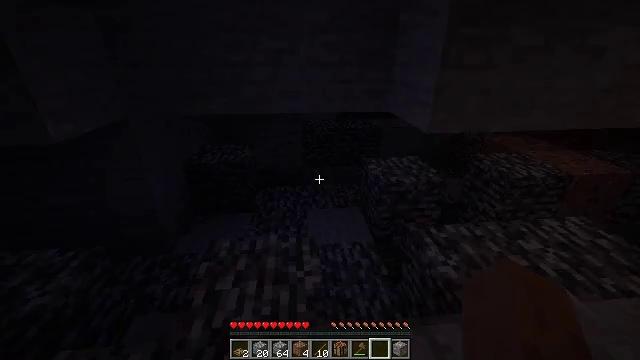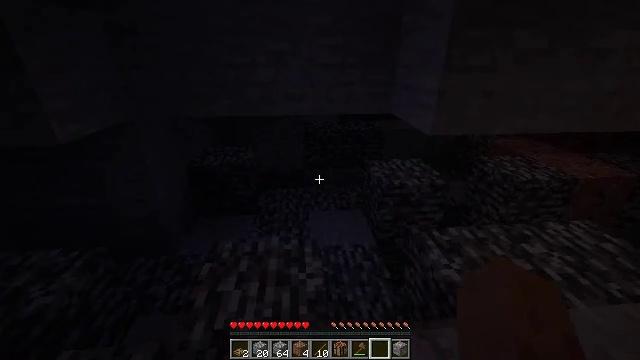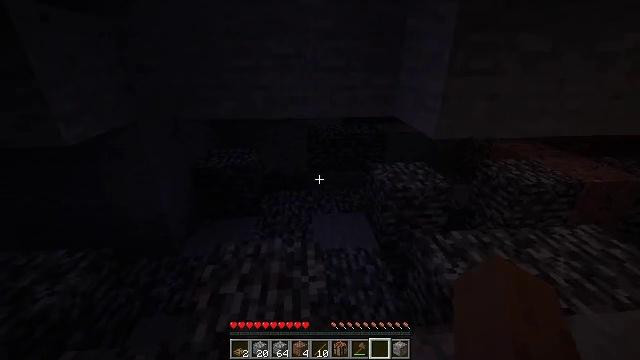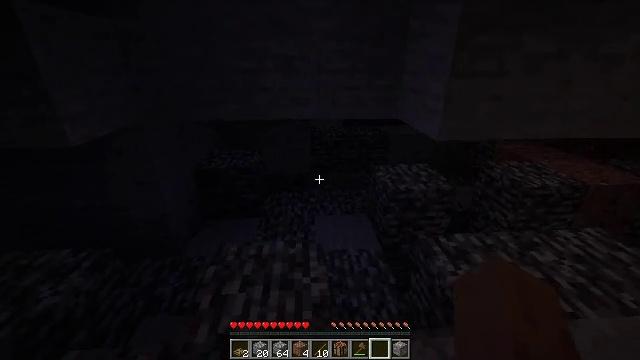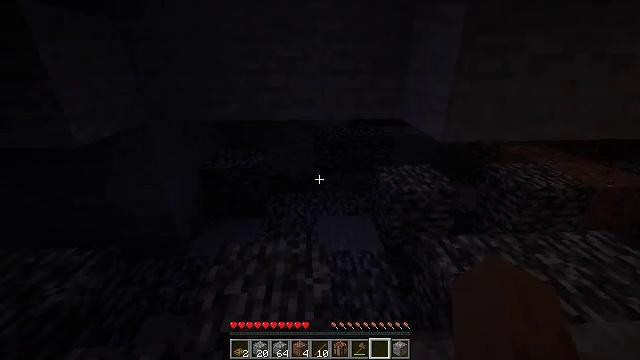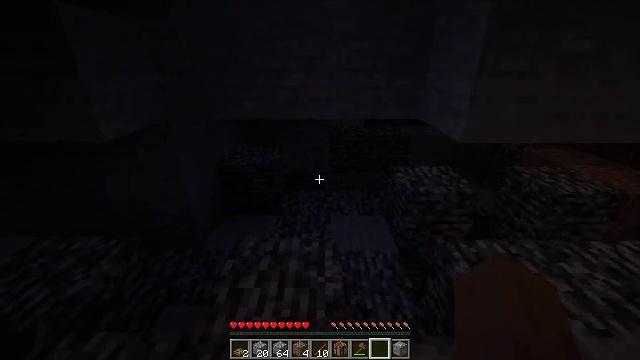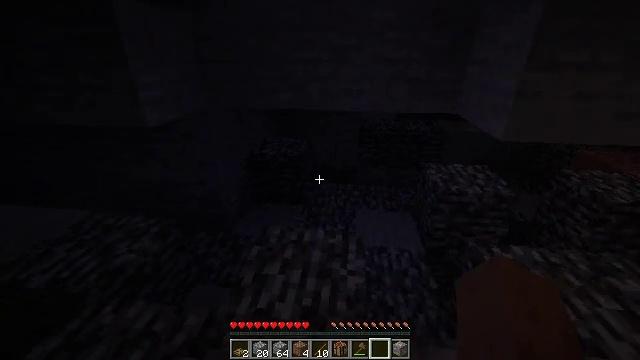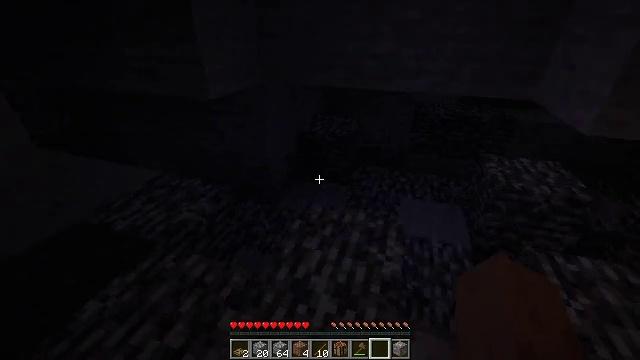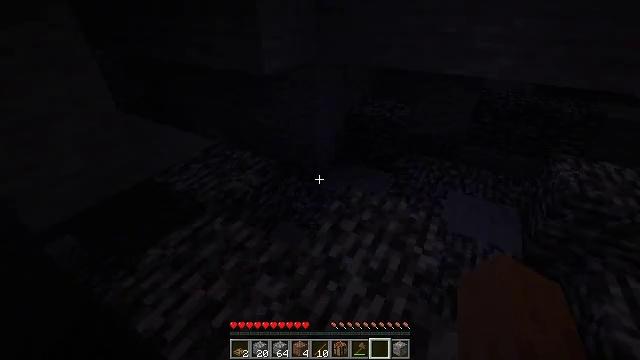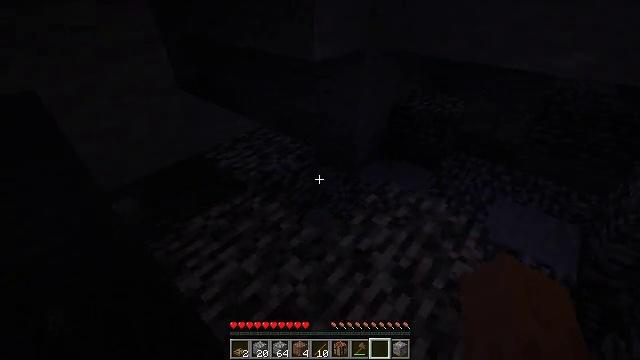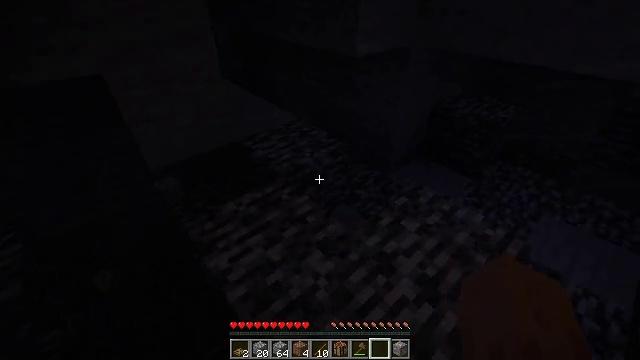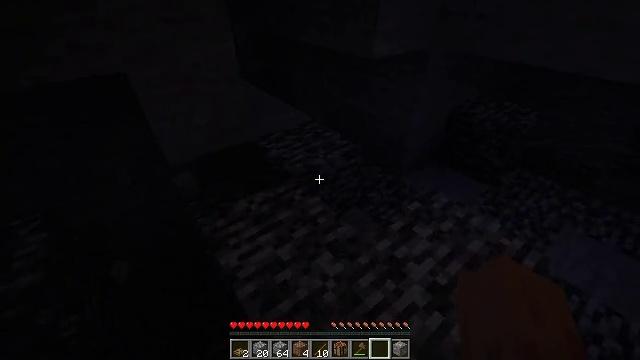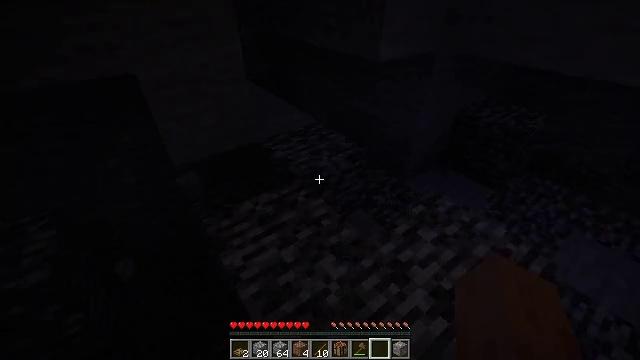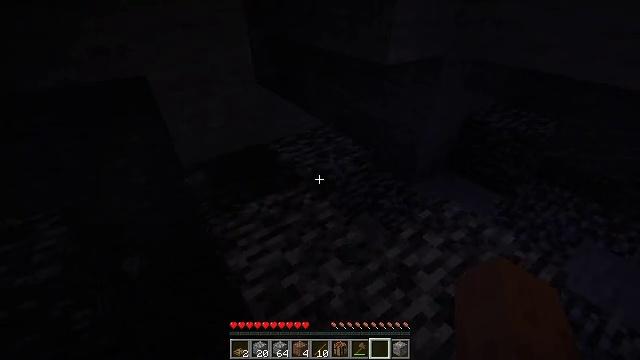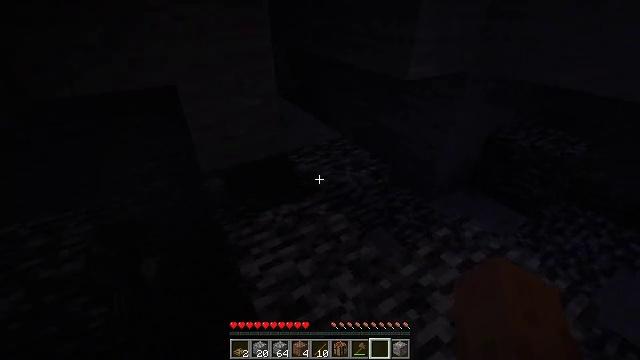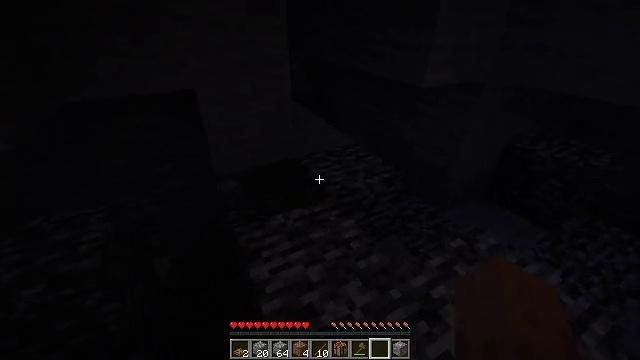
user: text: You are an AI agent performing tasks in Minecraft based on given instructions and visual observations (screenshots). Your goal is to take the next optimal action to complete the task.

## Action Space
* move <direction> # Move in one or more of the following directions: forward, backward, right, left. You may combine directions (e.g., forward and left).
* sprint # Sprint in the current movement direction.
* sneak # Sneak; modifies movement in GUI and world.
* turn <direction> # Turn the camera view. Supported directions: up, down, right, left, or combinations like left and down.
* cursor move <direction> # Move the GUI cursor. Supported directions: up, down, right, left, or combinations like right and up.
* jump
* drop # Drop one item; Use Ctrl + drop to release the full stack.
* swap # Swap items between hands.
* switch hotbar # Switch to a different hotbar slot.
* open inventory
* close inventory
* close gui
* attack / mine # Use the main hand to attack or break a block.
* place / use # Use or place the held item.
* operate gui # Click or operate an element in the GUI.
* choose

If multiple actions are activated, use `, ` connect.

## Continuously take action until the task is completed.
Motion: motion action
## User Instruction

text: craft item air
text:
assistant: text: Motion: no_op
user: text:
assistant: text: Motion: no_op
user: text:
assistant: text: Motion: no_op
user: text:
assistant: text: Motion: no_op
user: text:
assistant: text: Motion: turn left
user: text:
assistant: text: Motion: turn left and down
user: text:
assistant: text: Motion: turn left and down
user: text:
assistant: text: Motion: turn left and down
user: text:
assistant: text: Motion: turn left and down
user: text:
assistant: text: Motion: turn left
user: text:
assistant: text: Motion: turn left
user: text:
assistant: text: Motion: turn left
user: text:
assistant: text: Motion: turn left
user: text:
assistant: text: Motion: turn left and up
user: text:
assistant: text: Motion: turn left and up
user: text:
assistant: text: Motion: turn left
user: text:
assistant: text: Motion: turn left
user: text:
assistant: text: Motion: turn left
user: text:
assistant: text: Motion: turn left and down
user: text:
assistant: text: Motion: turn left and down
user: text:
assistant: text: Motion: turn left
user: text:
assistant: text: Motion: turn left
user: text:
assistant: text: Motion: turn left
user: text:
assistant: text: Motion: turn left and down
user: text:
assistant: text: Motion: turn left
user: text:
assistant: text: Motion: no_op
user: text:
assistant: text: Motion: no_op
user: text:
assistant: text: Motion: turn left and down
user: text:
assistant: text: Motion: turn left and down
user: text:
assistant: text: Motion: turn left